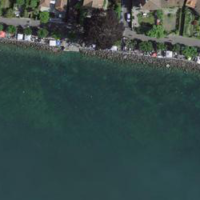
EUNIS habitat code: 14
Species observed at this site:
Phalacrocorax carbo
Cloeon dipterum
Viburnum tinus
Beta vulgaris